Interaction volume radius: 5 \u00c5
Interaction volume height: 30 \u00c5
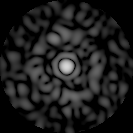
Disorder parameter: 0.8301